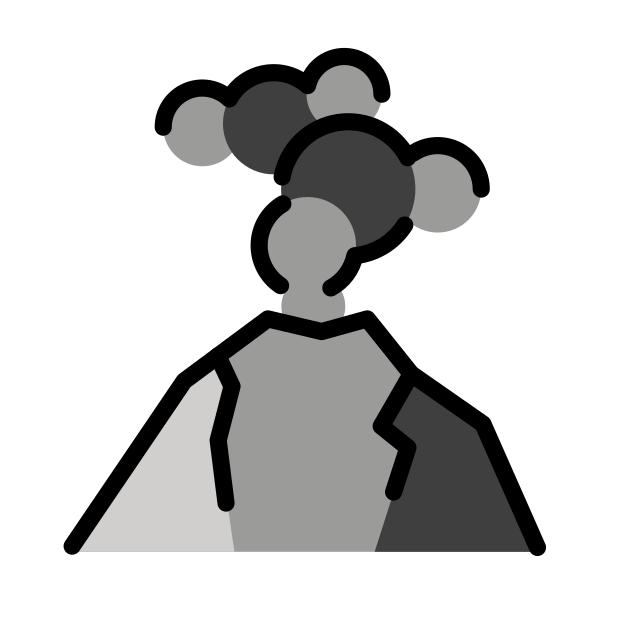
volcano eruption